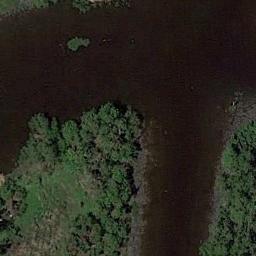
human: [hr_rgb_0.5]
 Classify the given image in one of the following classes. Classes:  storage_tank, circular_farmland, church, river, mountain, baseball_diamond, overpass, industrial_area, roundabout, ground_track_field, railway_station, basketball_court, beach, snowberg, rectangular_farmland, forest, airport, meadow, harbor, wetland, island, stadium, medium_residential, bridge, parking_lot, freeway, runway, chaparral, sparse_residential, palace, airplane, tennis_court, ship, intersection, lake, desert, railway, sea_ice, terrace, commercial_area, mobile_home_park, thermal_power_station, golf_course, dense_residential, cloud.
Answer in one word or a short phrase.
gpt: wetland